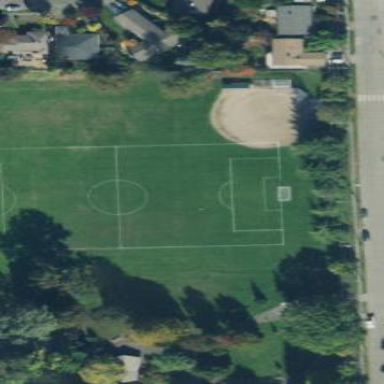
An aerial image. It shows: Soccer pitch for leisure land activities.